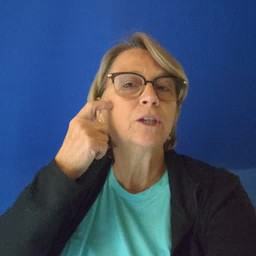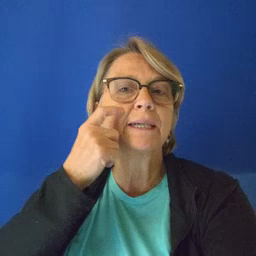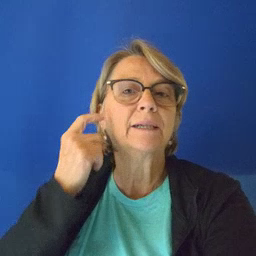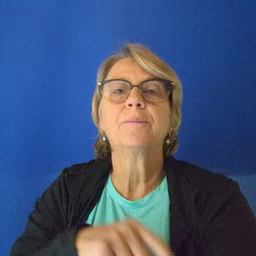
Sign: cheek